Aerial crown-view tile of a tropical tree (Barro Colorado Island, Panama), acquired 20250414:
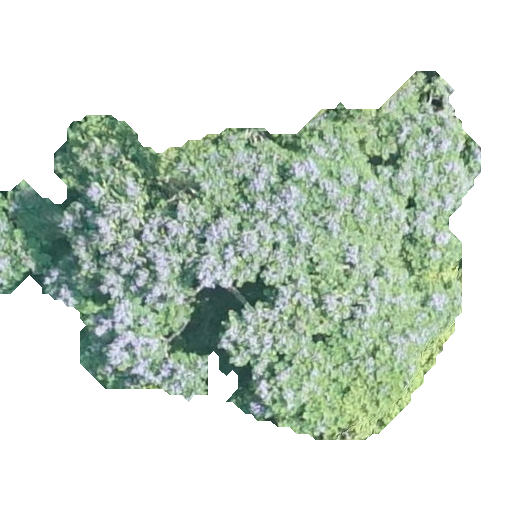
Species: Jacaranda copaia
GBIF accepted scientific name: Jacaranda copaia
Crown area: 174.623 m²